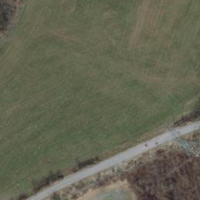
EUNIS habitat code: 24
Species observed at this site:
Humulus lupulus